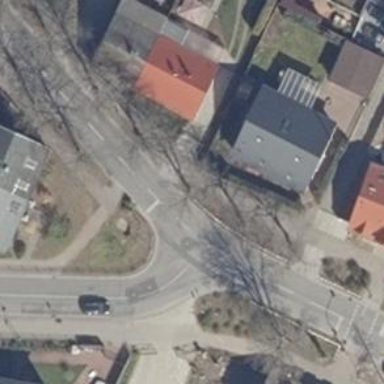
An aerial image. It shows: Tertiary road with asphalt surface and sidewalks on both sides.